Field crop: maize
Growth stage: 2
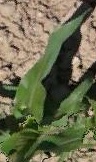
Species: maize